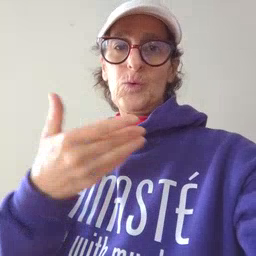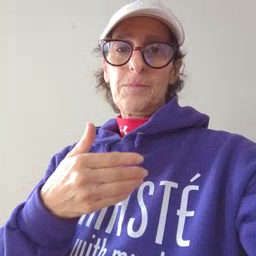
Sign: room